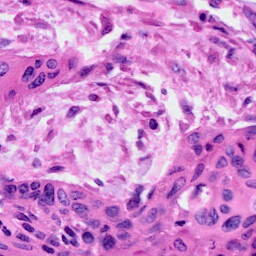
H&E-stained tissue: Cervix